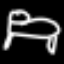
Label: bed